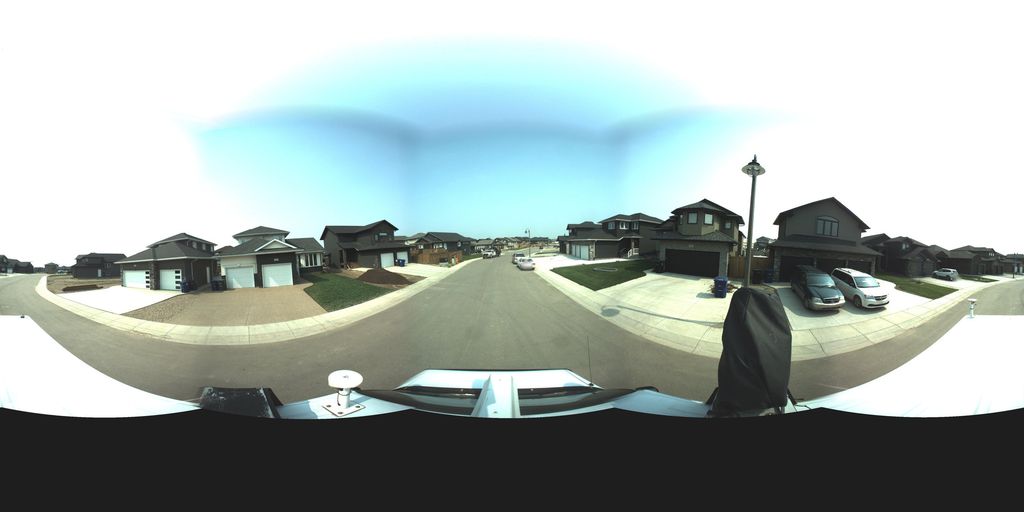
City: saskatoon